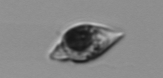
Label: Amphidinium